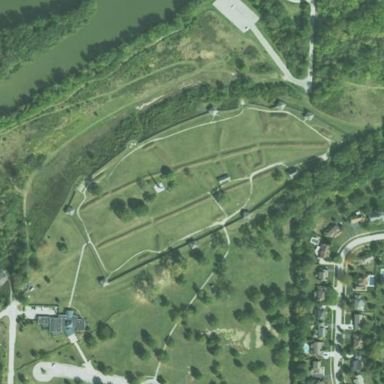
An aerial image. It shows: Park with historic significance as battlefield.